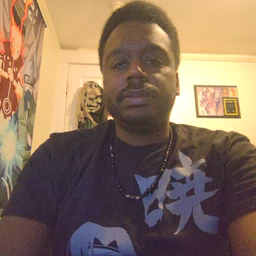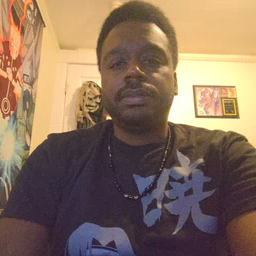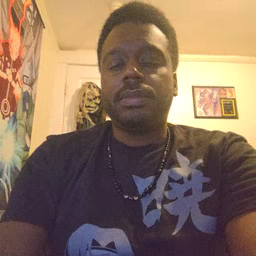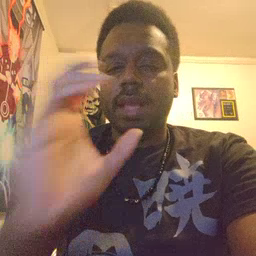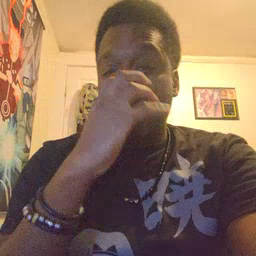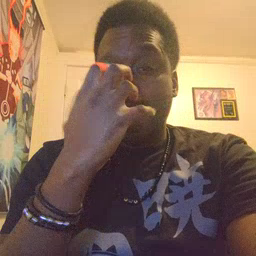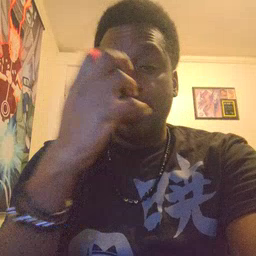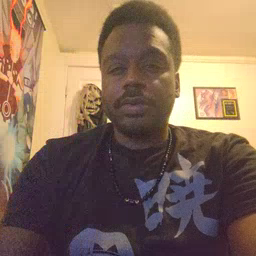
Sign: clown